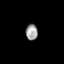
Tissue: prostate
Cell type: T cells
Senescence score: 0.7964
Nuclear area (px): 184
Mean DAPI intensity: 160.049